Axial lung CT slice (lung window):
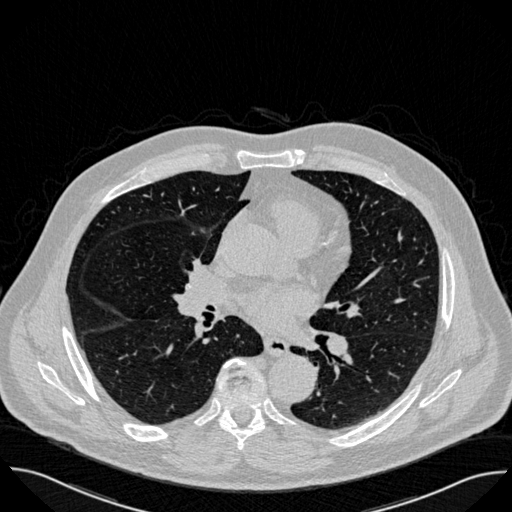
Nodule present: no